Question: I am trying to popup error messages, like in html 5 .
For example :
In this code if i enter a number less than 0 or a more than 5 , it pops up an error message.
'''
<input type="number" name="quantity" min="1" max="5">
'''
This will be the pop up :

So what i want to do is i want to display a customized message of my own.
For example , if a user tries to log in to a system and the password is wrong, i want to popup saying "password is wrong" , without showing an error page (Which i have currently done).
How can i implement this ?
Thank you for your time.
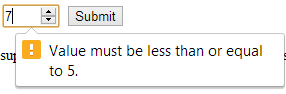
Answer: First, for security reasons you don't want to admit the username is correct - the messaging should be more generic like "Please enter a valid username and password"
The other consideration is how the credentials are verified. This could be done with a simple webservice that returns a JSON result. So a request to: '/verifycreds.php?username=John&password=password' could return the following:
'''
{ success: false, message: "Please enter a valid username and password" }
'''
From there the form would be updated with an onSubmit handler to verify the credentials before submitting the page. For this example I'll use jQuery - <URL>
'''
$( "#myform" ).submit(function( event ) {
var verificationURL = "/verifycreds.php?username="
+ $('#username').val()
+ "&password=" + $('#password').val();
$.get(verificationURL, function(data) {
if(!data.success) {
event.preventDefault();
// Display popup of your choice here with data.message
}
});
});
'''
That is the basic setup. We are adding an onSubmit handler to '#myForm', we build the URL to the verify credentials webservice, we then handle the result and stop the form submission if verification fails and show the message.